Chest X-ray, PA view. Patient: 56 years old, sex F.
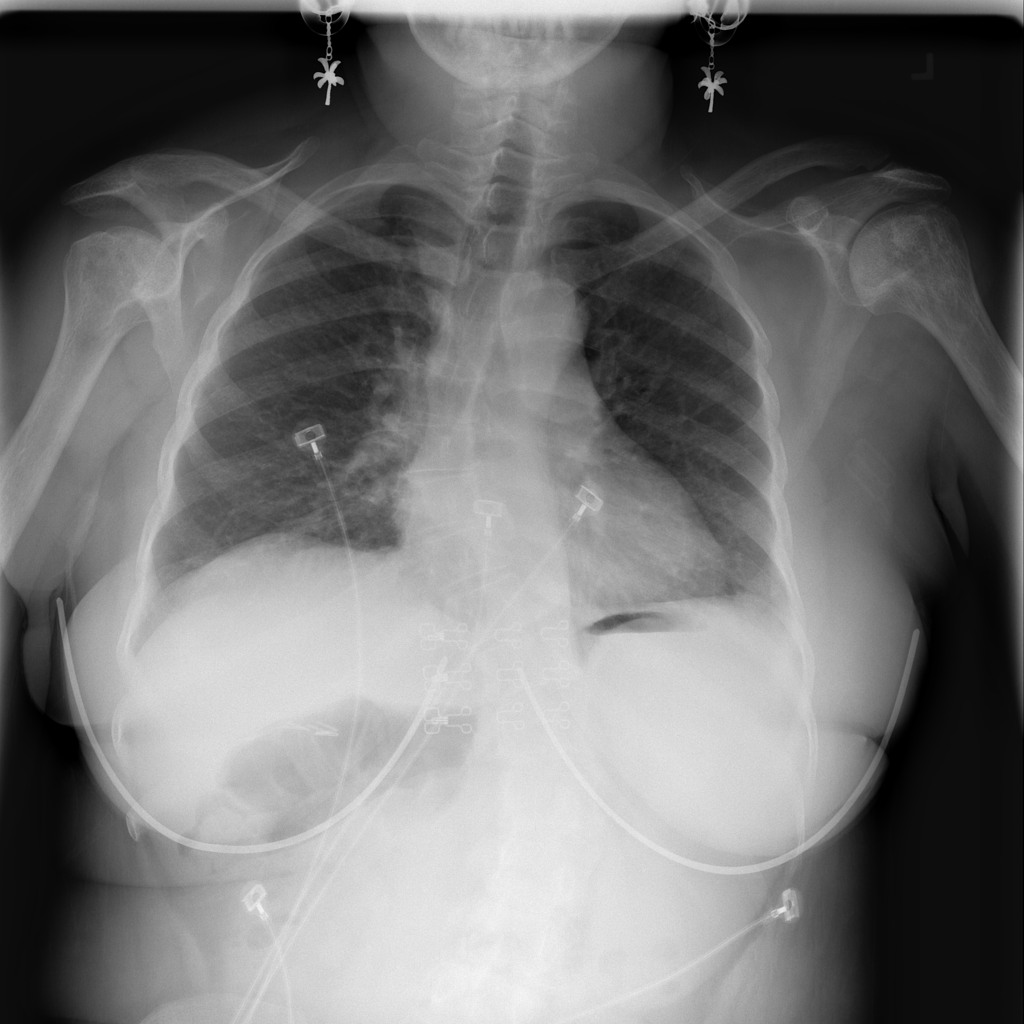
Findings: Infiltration